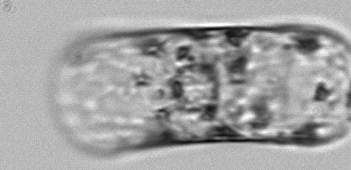
Label: Guinardia_flaccida